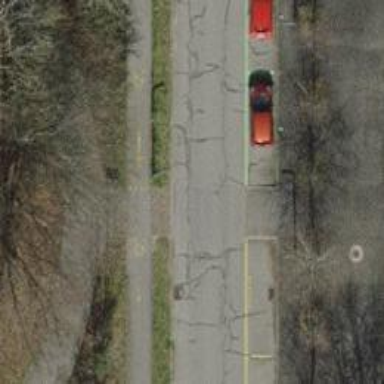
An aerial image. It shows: Unmarked crossing on the road.